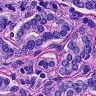
Metastatic tissue present: yes